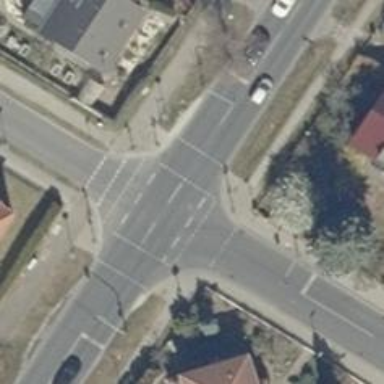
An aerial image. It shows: Crossing with traffic signals.